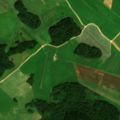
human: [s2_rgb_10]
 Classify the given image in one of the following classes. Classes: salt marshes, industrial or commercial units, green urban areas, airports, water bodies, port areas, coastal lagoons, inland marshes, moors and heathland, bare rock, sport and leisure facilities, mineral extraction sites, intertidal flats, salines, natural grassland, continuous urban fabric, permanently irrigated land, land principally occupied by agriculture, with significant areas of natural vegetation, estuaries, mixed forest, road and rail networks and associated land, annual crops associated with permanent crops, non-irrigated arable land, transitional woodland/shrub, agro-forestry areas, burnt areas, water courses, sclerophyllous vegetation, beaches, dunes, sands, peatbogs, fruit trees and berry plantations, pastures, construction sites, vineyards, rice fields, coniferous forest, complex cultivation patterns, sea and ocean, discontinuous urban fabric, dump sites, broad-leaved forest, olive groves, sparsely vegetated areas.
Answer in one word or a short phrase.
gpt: non-irrigated arable land, pastures, land principally occupied by agriculture, with significant areas of natural vegetation, broad-leaved forest